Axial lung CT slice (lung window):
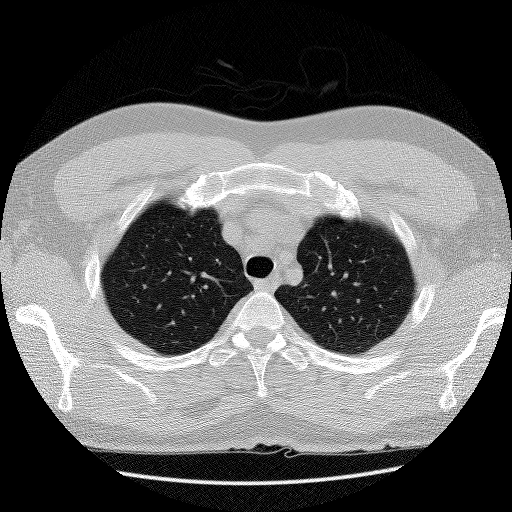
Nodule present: no